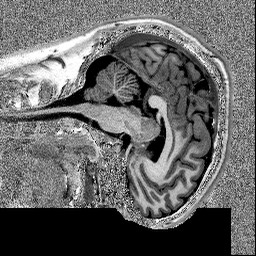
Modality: MP2RAGE
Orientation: sagittal
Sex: male